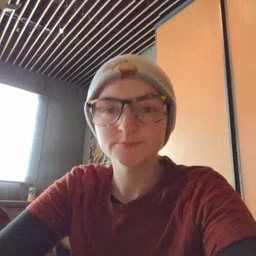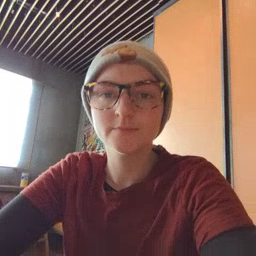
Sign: sleep